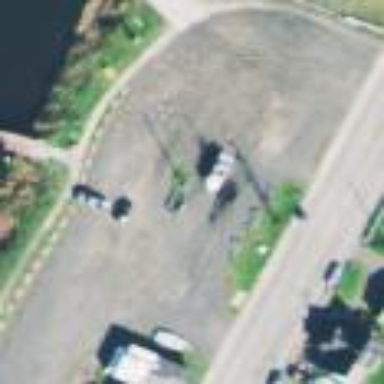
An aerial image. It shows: Parking area with dirt/sand surface.